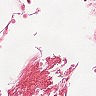
Metastatic tissue present: no